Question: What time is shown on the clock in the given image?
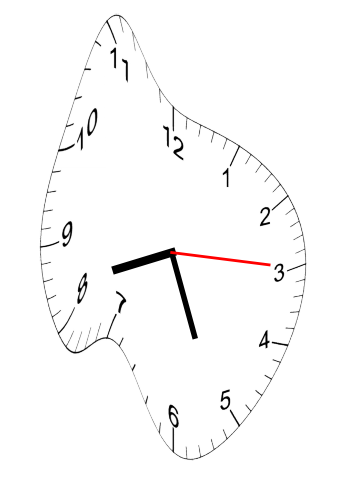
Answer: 08:26:15